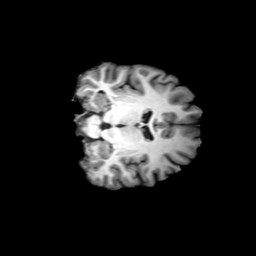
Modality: T1w
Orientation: coronal
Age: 19
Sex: female
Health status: ill